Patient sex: M
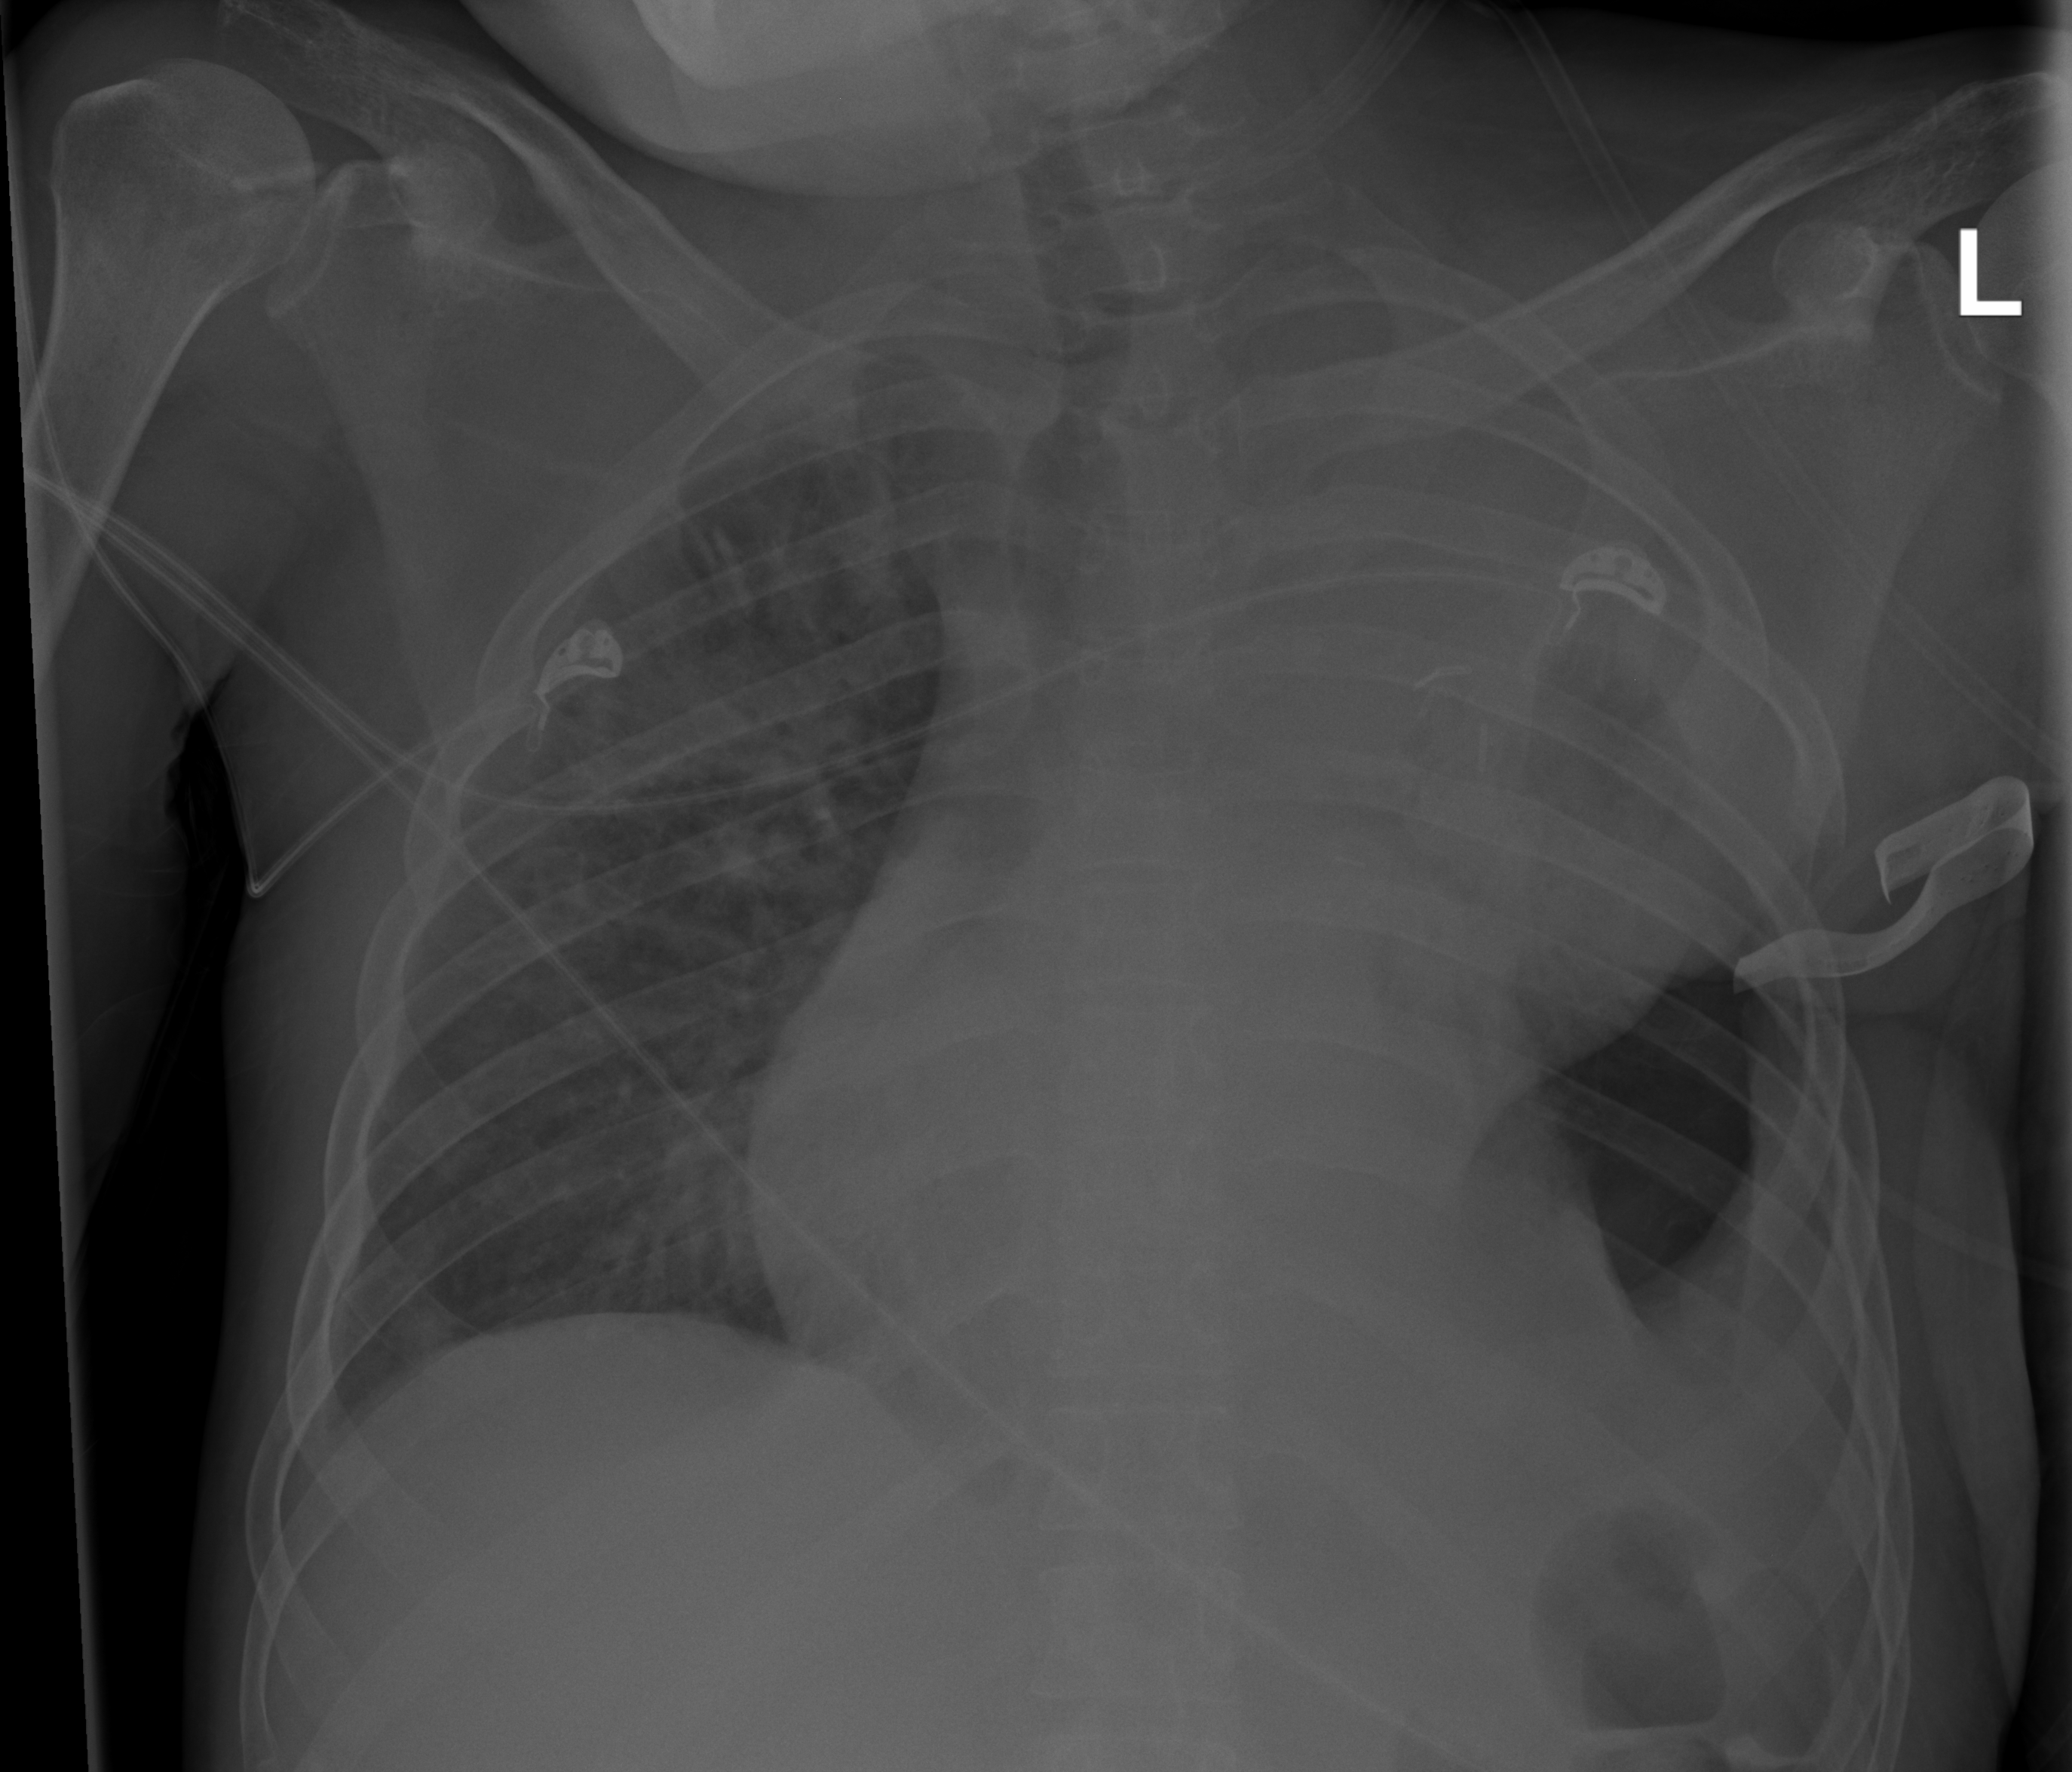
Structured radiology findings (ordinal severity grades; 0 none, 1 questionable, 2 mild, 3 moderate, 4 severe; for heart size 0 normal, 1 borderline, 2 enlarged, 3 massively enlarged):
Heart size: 0
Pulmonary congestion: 1
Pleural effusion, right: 0
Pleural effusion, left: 3
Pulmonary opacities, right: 1
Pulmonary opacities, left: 2
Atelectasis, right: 0
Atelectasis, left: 4